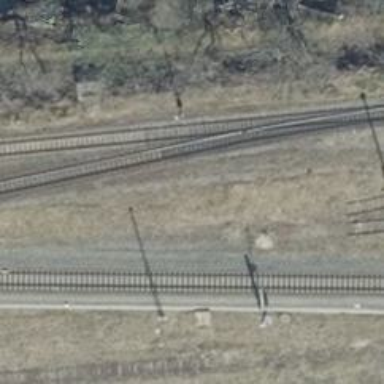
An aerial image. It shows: Abandoned railway yard.